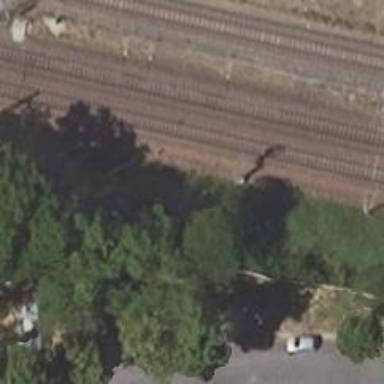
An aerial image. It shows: Railway signal.